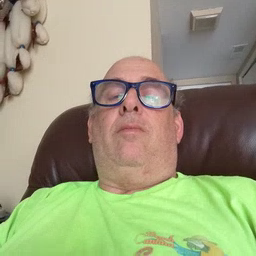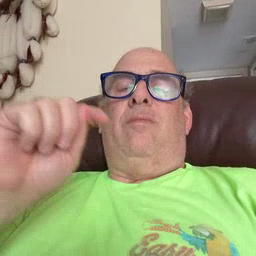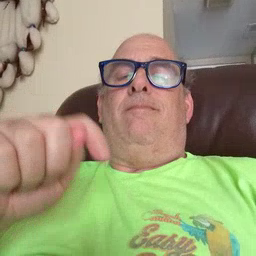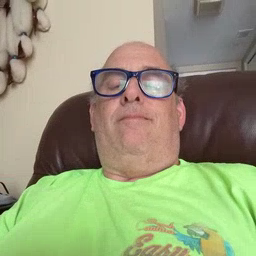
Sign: potty